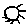
Label: sun